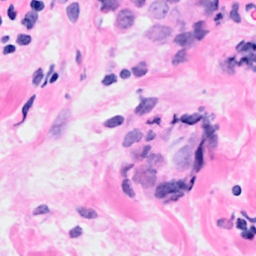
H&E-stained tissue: Breast